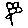
Label: flower